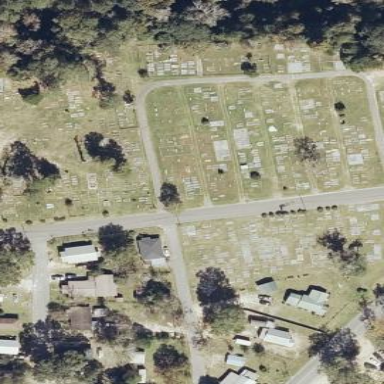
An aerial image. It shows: Cemetery.